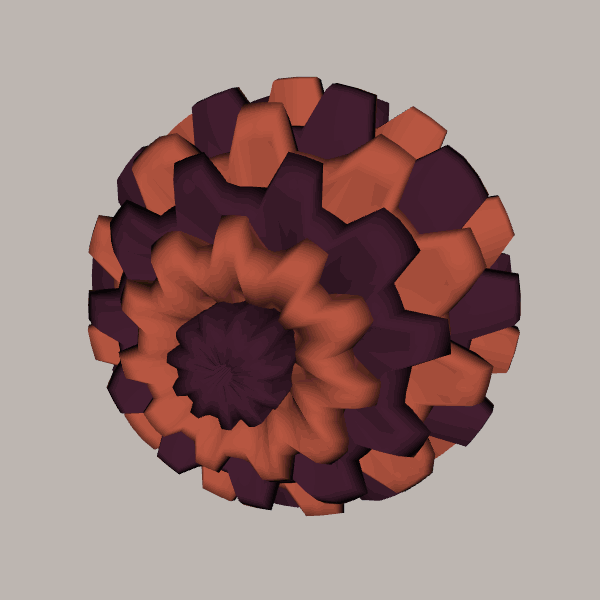
Background: light